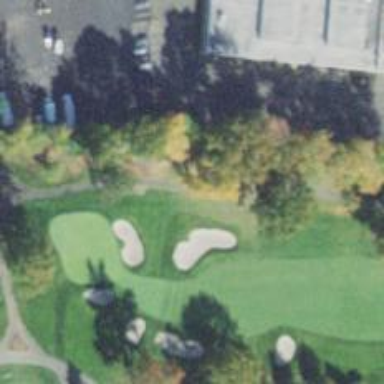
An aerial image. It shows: Service road designated as golf cart path.